Question: I am sure that the font is Roboto, but I'm trying to replicate it, and I'm having trouble. Any is this just Roboto or Roboto Thin?

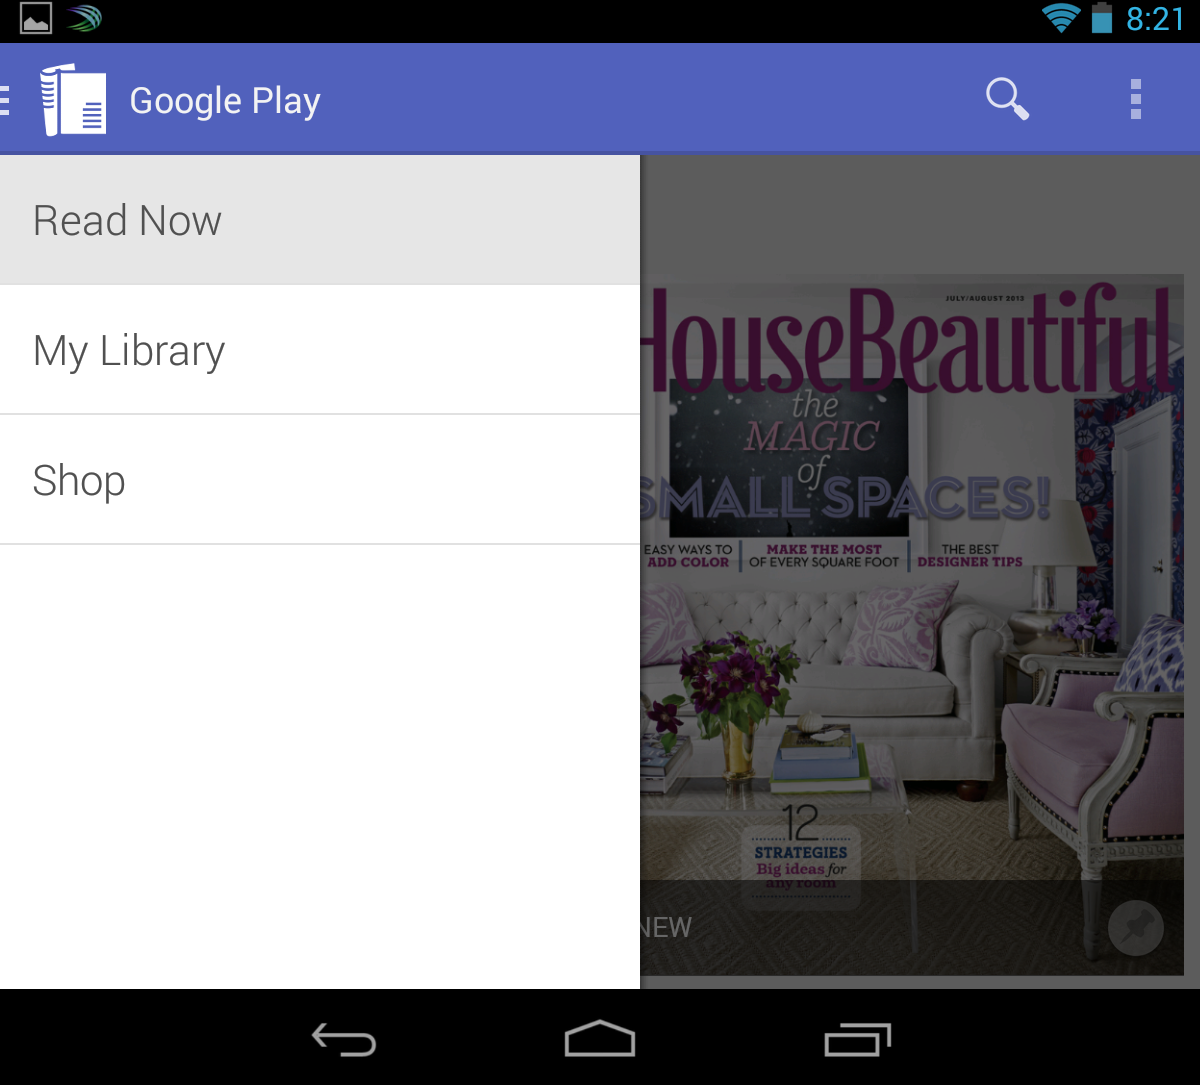
Answer: The google play apps seems to be Roboto Thin in the navigation drawer.